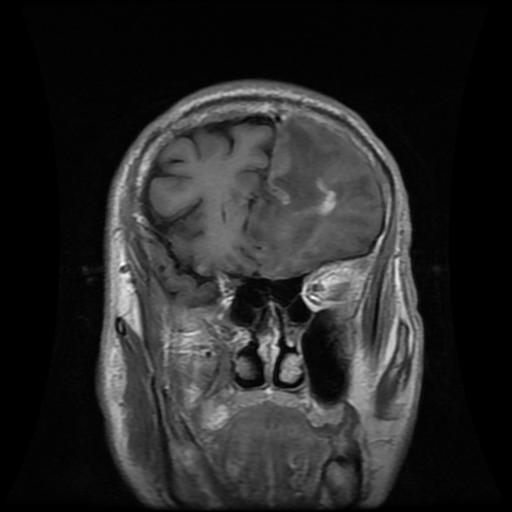
Label: glioma